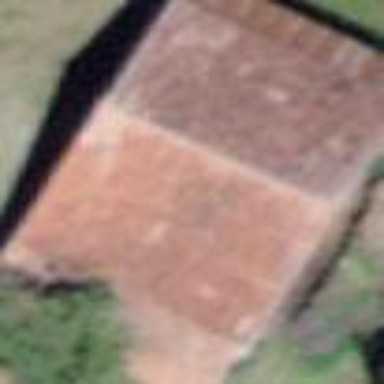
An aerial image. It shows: Rural barn.